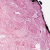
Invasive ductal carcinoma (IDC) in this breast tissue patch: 0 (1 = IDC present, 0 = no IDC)